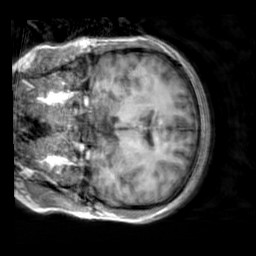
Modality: T1w
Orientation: coronal
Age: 32
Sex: female
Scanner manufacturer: siemens
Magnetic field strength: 3 T
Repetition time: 2.3 s
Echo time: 0.00303 s